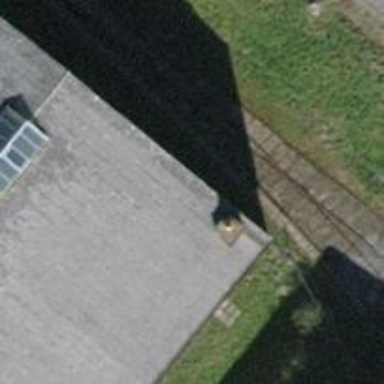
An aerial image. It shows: Single railway spur track.